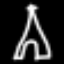
Label: The Eiffel Tower